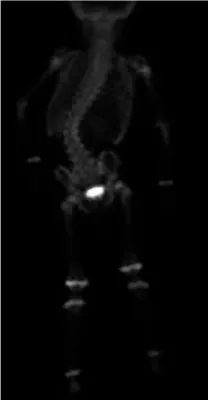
It also showed scoliosis and slightly increased radioactive distribution on the right edge of the T12-L2 vertebral body (C).
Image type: radiology (mri)